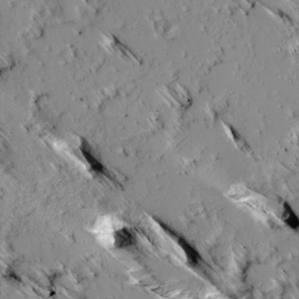
Label: non_frost